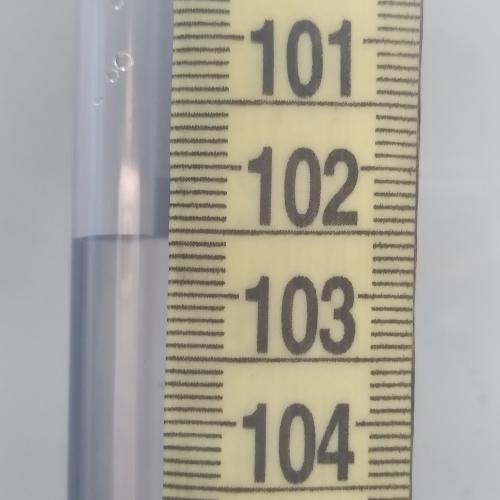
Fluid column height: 102.6 cm